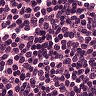
Metastatic tissue present: no